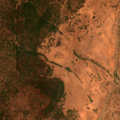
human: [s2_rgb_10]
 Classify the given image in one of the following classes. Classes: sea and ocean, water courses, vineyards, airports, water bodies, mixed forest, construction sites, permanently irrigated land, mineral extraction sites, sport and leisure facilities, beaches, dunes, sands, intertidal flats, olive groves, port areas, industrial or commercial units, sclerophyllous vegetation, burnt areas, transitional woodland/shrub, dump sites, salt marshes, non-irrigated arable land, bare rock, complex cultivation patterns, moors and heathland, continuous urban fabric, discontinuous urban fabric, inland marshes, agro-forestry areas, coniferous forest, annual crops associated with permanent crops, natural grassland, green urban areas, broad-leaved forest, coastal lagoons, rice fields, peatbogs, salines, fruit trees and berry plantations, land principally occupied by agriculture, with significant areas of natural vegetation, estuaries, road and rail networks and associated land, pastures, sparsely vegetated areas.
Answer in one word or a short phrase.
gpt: non-irrigated arable land, agro-forestry areas, broad-leaved forest, transitional woodland/shrub